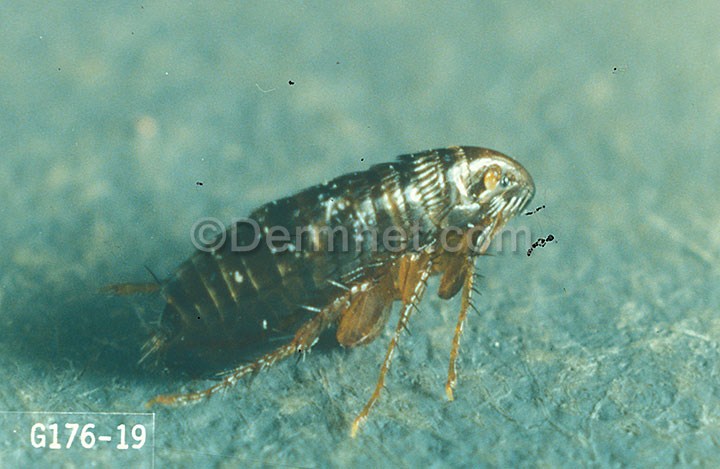
Disease: Scabies Lyme Disease and other Infestations and Bites